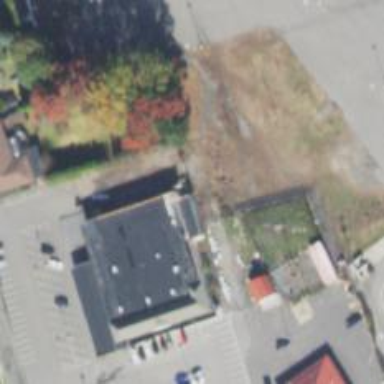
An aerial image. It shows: Building housing car rental service.